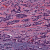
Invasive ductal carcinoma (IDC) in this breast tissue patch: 1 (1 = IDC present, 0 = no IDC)